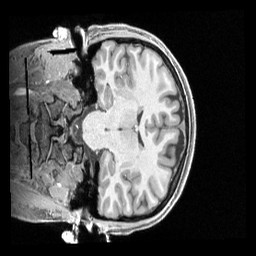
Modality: T1w
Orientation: coronal
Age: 20
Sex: female
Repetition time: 2.4 s
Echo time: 0.00222 s